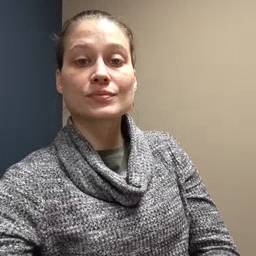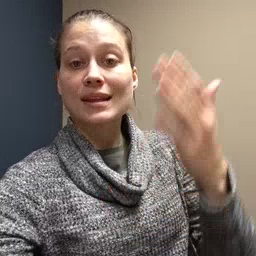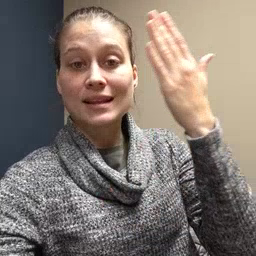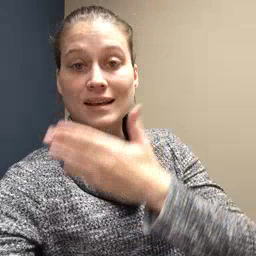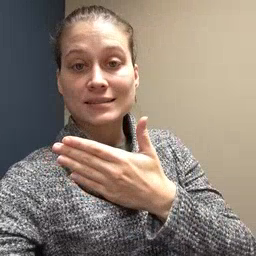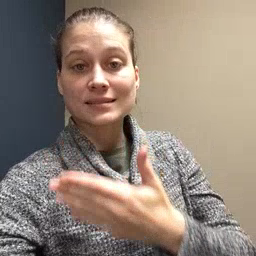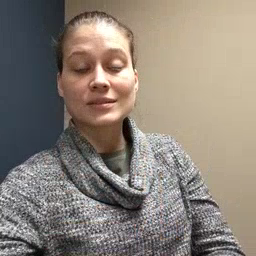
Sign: night